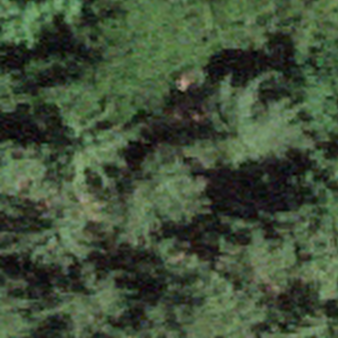
Label: other